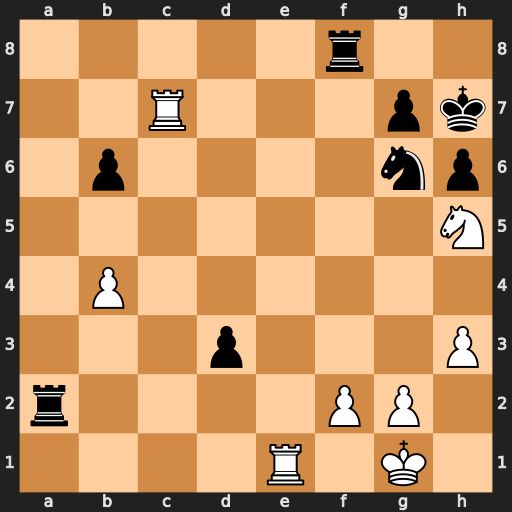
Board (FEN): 5r2/2R3pk/1p4np/7N/1P6/3p3P/r4PP1/4R1K1
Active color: w
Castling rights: -
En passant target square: -
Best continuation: Rxg7+ Kh8 Rxg6